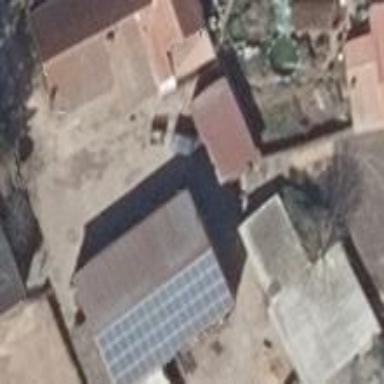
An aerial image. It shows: Building equipped with small solar photovoltaic panel for generating electricity.